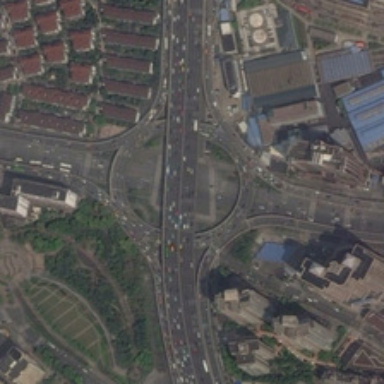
Many buildings are near a viaduct with many cars .